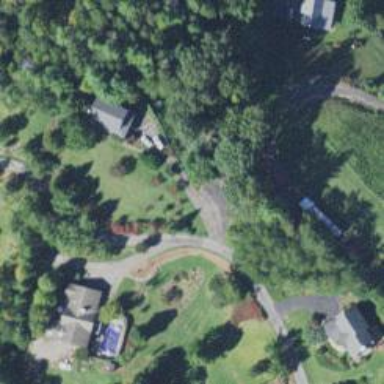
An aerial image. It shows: Residential road.